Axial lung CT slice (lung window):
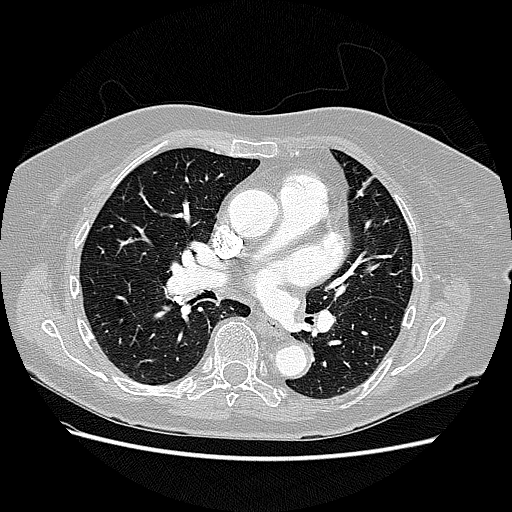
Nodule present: no